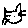
Label: cat